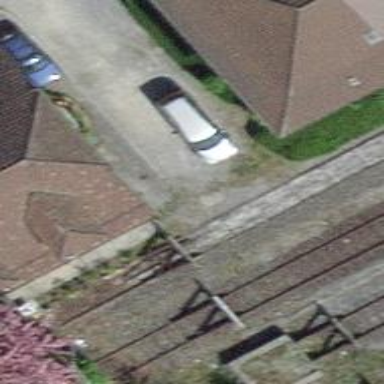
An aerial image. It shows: Railway buffer stop.